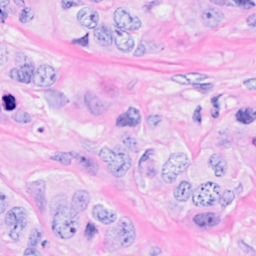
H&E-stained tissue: Breast